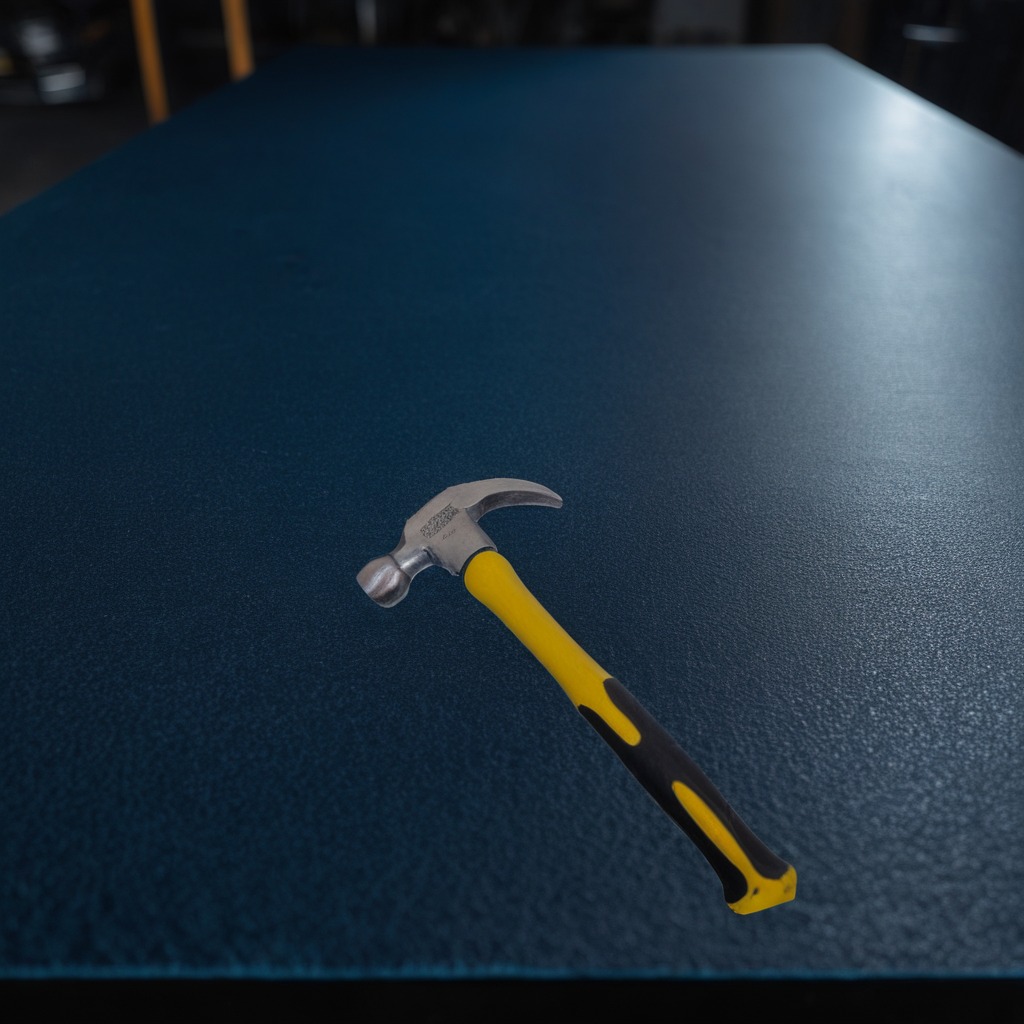
A hammer lies on the granite tabletop.